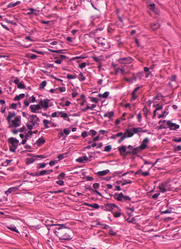
Tumor epithelial tissue: no
Tumor-associated stroma tissue: yes
Normal tissue: no